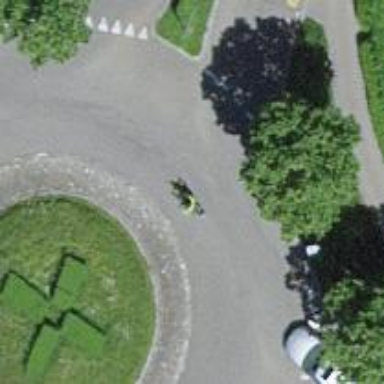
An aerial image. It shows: Asphalt road that is secondary route leading to roundabout.